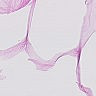
Metastatic tissue present: no